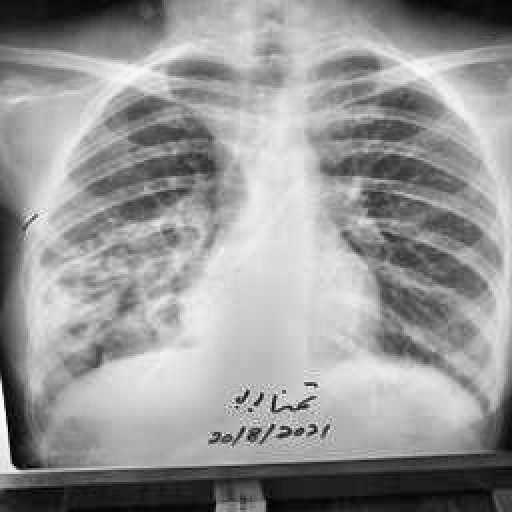
Finding: TUBERCULOSIS